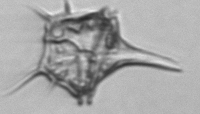
Label: Amylax